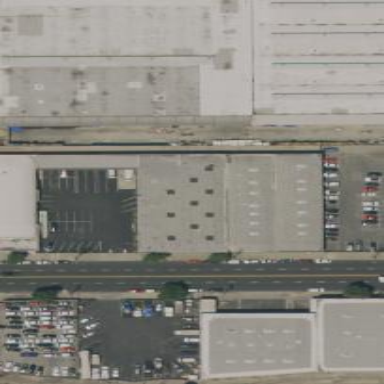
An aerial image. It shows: Warehouse building.